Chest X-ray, PA view. Patient: 59 years old, sex F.
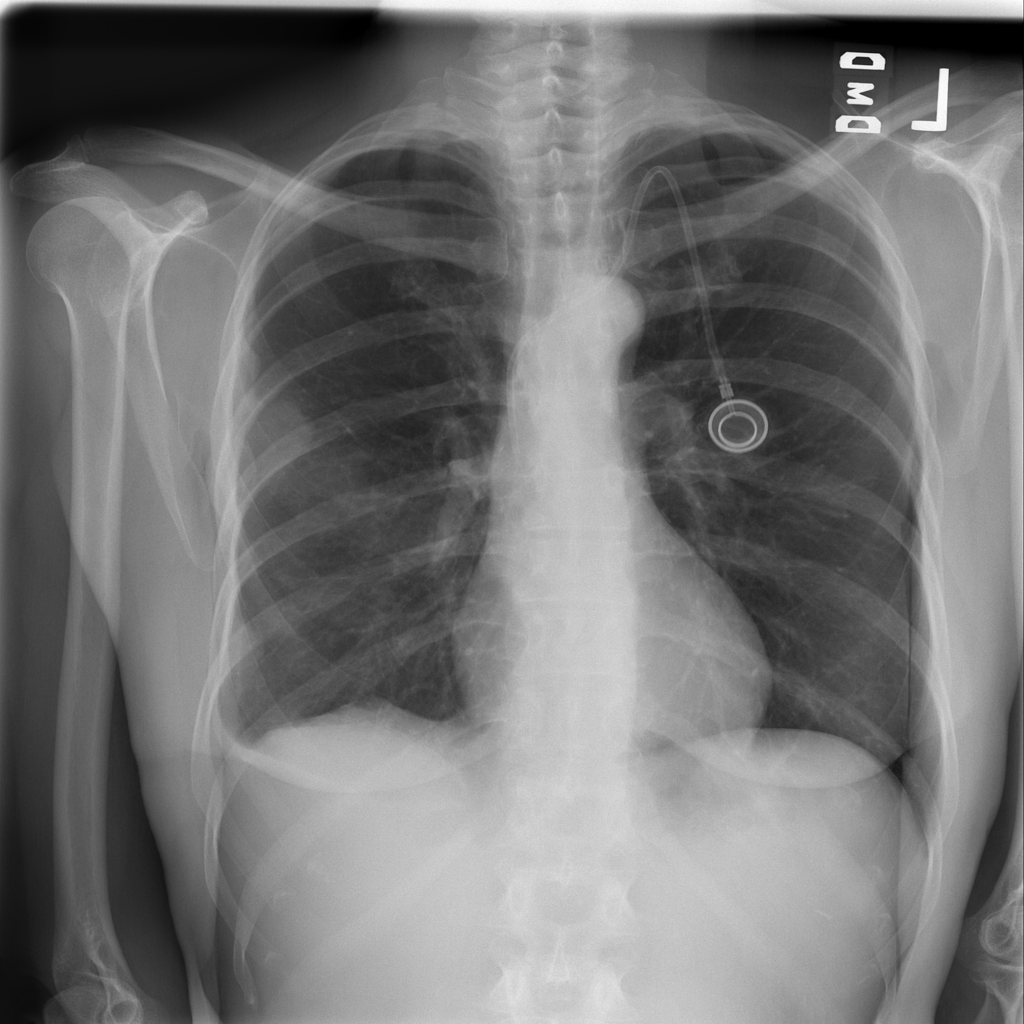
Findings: No Finding